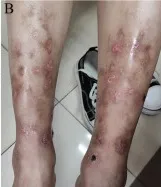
The lower limbs of the patient before and after treatment with tofacitinib. (B) The lower limbs of the patient after 1 month of tofacitinib administration show an improvement of skin ulcers.
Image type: medical_photograph (skin_photograph)